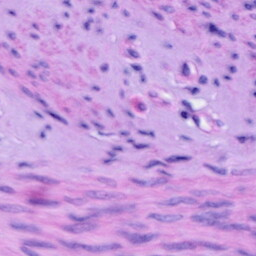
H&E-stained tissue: Cervix